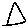
Label: triangle